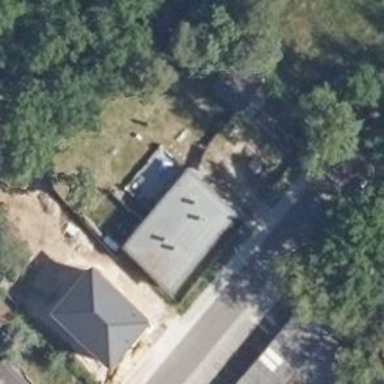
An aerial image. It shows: Grey house with flat roof.